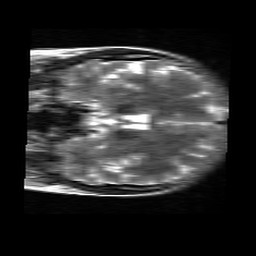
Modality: T2w
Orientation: coronal
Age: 36
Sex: female
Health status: healthy
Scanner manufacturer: siemens
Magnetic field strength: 3 T
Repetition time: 4.01 s
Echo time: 0.116 s